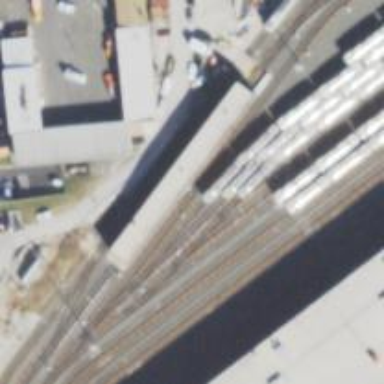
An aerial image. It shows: Electrified rail service yard.